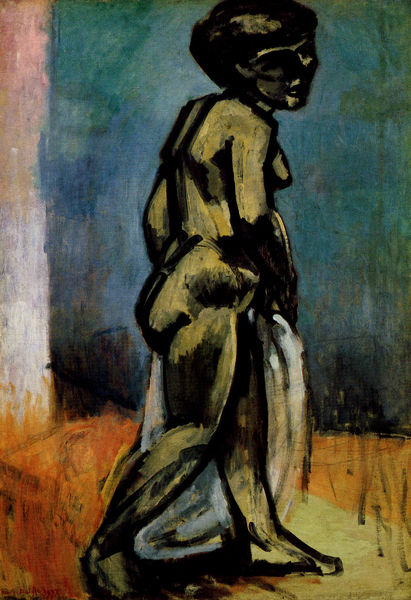
Titel: Nu debout [Étude de nu]
Künstler: Henri Matisse
Standort: London
Institution: Tate Gallery
Schlagwörter: akt, blau, dunkel, fuß, nackt, weiß, gelb, grün, kirchner, kubismus, braun, brust, frau, grau, orange, rücken, schwarz, rot, tuch, expressionismus, wand, portrait, porträt, brücke, stoff, rosa, statue, bein, abstrakt, fläche, formen, linien, primitivismus, handtuch, laken, umriss, pink, futurismus, linie, form, schritt, geometrisch, picasso, alte frau, umrisslinien, matisse, brauns, kubisch, vorhanh, totenmahnung